Platform: macOS
Application: Arc Browser
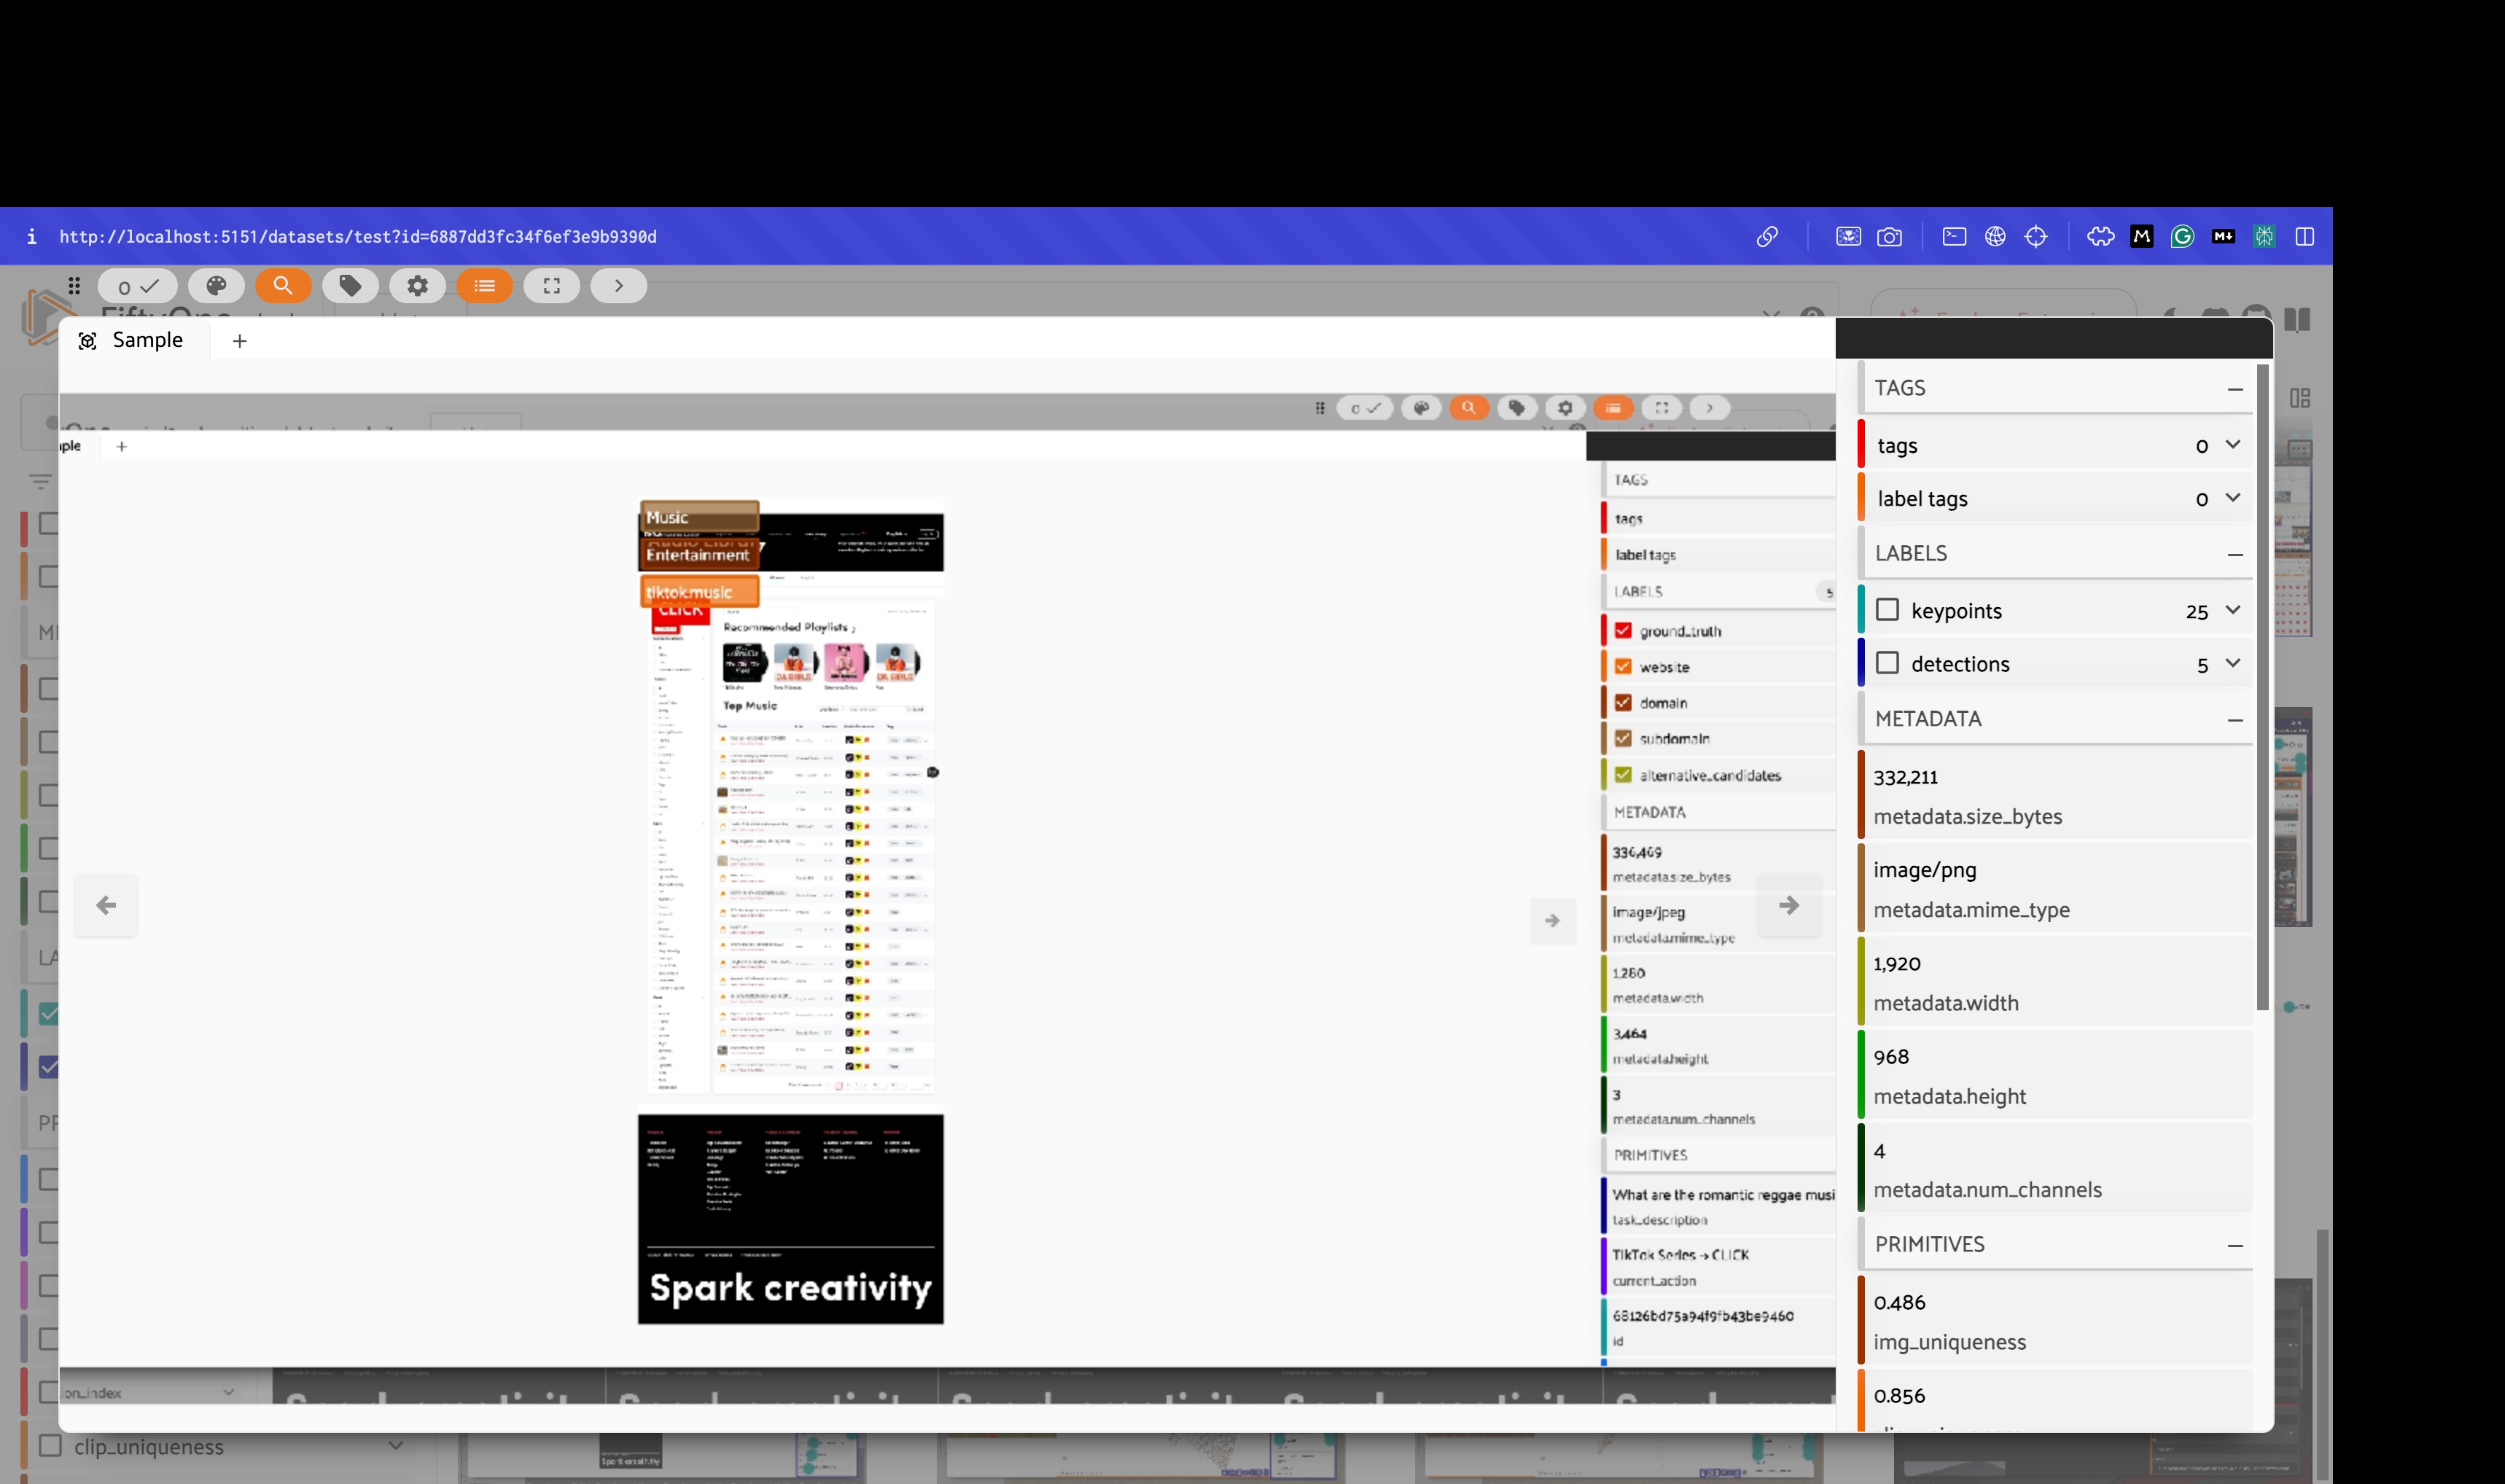
task_description: Hide the sidebar from the sample modal
action_type: click
element_info: Icon

task_description: Enter full screen mode
action_type: click
element_info: Icon

task_description: Open the sort by text similarity menu
action_type: click
element_info: Icon

task_description: Minimize the tags group in the modal sidebar
action_type: click
element_info: Icon

task_description: Show available filter options for the tags field in the modal
action_type: click
element_info: Icon

task_description: Show available filter options for the label tags field in the modal
action_type: click
element_info: Icon

action_type: click

task_description: Show the keypoints on the sample in the samples modal
action_type: click
element_info: Checkbox

task_description: Show detections on the sample in the sample modal
action_type: click
element_info: Checkbox

task_description: Show available filter options for the keypoints field on this sample
action_type: click
element_info: Icon

task_description: Show available filter options for the detections field on this sample
action_type: click
element_info: Icon

task_description: Minimize the metadata group in the sidebar of this modal
action_type: click
element_info: Icon

task_description: Minimize the primitives group in the sidebar of this modal
action_type: click
element_info: Icon
task_description: What is the size in bytes of this sample?
action_type: hover
element_info: Text

task_description: What is the mime type of this sample?
action_type: hover
element_info: Text

task_description: What is the value of metadata.width for this sample?
action_type: hover
element_info: Text

task_description: What is the value of metadata.height for this sample?
action_type: hover
element_info: Text

task_description: What is the value of metadata.num_channels for this sample?
action_type: hover
element_info: Text

task_description: What is the value of img_uniqueness for this sample?
action_type: hover
element_info: Text

task_description: Locate the tags group in the sidebar of the sample modal
action_type: hover
element_info: Menu Item

task_description: Find the labels group in the sidebar of this sample modal
action_type: hover
element_info: Menu Item

task_description: Find the metadata group in the sidebar of this sample modal
action_type: hover
element_info: Menu Item

task_description: Locate the actions row toolbar
action_type: hover
element_info: Menu Item

task_description: Locate the sample that is currently expanded
action_type: hover
element_info: Menu Item

task_description: Locate the sidebar in the modal
action_type: hover
element_info: Menu Item